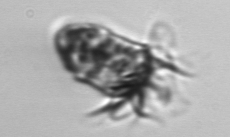
Label: Strombidium_inclinatum